Question: I know I am missing something but I don't know what. This piece of code helps me for saving images into BMP files. But when I use it, I get a row of black pixels at the top of the image, and the image is shifted to the right. Any ideas ? Thanks !
'''
struct CVImporter::BITMAPFILEHEADER
{
ushort bfType;
uint bfSize;
uint bfReserved;
uint bfOffBits;
};
struct CVImporter::BITMAPINFOHEADER
{
uint biSize;
int biWidth;
int biHeight;
short biPlanes;
short biBitCount;
uint biCompression;
uint biSizeImage;
int biXPelsPerMeter;
int biYPelsPerMeter;
uint biClrUsed;
uint biClrImportant;
};
struct CVImporter::RGBQUAD
{
uchar rgbBlue;
uchar rgbGreen;
uchar rgbRed;
uchar rgbReserved;
};
struct CVImporter::BITMAPINFO
{
TBITMAPINFOHEADER bmiHeader;
TRGBQUAD bmiColors[256];
};
//-----------------------------------------------------------------------------
//
void
CVImporter::WriteBitmapFileHeader( std::ofstream& stream,
const BITMAPFILEHEADER& header )
{
WriteToStream( stream, header.bfType );
WriteToStream( stream, header.bfSize );
WriteToStream( stream, header.bfReserved );
WriteToStream( stream, header.bfOffBits );
}
//-----------------------------------------------------------------------------
//
void
CVImporter::WriteBitmapInfoHeader( std::ofstream& stream,
const BITMAPINFOHEADER& infoHeader )
{
WriteToStream( stream, infoHeader.biSize );
WriteToStream( stream, infoHeader.biWidth );
WriteToStream( stream, infoHeader.biHeight );
WriteToStream( stream, infoHeader.biPlanes );
WriteToStream( stream, infoHeader.biBitCount );
WriteToStream( stream, infoHeader.biCompression );
WriteToStream( stream, infoHeader.biSizeImage );
WriteToStream( stream, infoHeader.biXPelsPerMeter );
WriteToStream( stream, infoHeader.biYPelsPerMeter );
WriteToStream( stream, infoHeader.biClrUsed );
WriteToStream( stream, infoHeader.biClrImportant );
}
//-----------------------------------------------------------------------------
//
void
CVImporter::WriteBitmapRGBQuad( std::ofstream& stream, const RGBQUAD& quad )
{
WriteToStream( stream, quad.rgbBlue );
WriteToStream( stream, quad.rgbGreen );
WriteToStream( stream, quad.rgbRed );
WriteToStream( stream, quad.rgbReserved );
}
//-----------------------------------------------------------------------------
//
void
CVImporter::WriteBitmapInfo( std::ofstream& stream,
const BITMAPINFO& info )
{
WriteBitmapInfoHeader( stream, info.bmiHeader );
for( uint i = 0; i < 256; ++i )
WriteBitmapRGBQuad( stream, info.bmiColors[i] );
}
//-----------------------------------------------------------------------------
//
void
CVImporter::LoadBitmapFile( const CLString& fileName,
CVBitmap::Ptr bm ) throw(IOException)
{
if( bm.IsNull() ) throw( IOException("Pointer should not be null", CL_ORIGIN) );
// Verify the extension of the file
CLString ext("");
CLFileSystem::GetExtension( fileName, ext );
if( ext != "bmp" )
throw( IOException("Bad file extension (should be bmp)", CL_ORIGIN) );
uint bytesPerPixel {3};
uint imgDataSize = (bm->GetWidth()*bytesPerPixel)*bm->GetHeight();
BITMAPFILEHEADER bmFile;
BITMAPINFO bmInfo;
bmFile.bfType = (ushort)0x4D42;
bmFile.bfSize = imgDataSize + sizeof(BITMAPFILEHEADER) + sizeof(BITMAPINFO);
bmFile.bfReserved = 0;
bmFile.bfOffBits = sizeof(BITMAPFILEHEADER) + sizeof(BITMAPINFO);
bmInfo.bmiHeader.biSize = sizeof(BITMAPINFOHEADER);
bmInfo.bmiHeader.biWidth = (ulong)bm->GetWidth();
bmInfo.bmiHeader.biHeight = (ulong)bm->GetHeight();
bmInfo.bmiHeader.biPlanes = 1;
bmInfo.bmiHeader.biBitCount = (ushort) 8*bytesPerPixel;
bmInfo.bmiHeader.biCompression = 0; //BI_RGB;
bmInfo.bmiHeader.biSizeImage = imgDataSize;
bmInfo.bmiHeader.biXPelsPerMeter = 0;
bmInfo.bmiHeader.biYPelsPerMeter = 0;
bmInfo.bmiHeader.biClrUsed = 256;
bmInfo.bmiHeader.biClrImportant = 256;
for( uint i = 0; i < 256; ++i )
{
bmInfo.bmiColors[i].rgbBlue = i;
bmInfo.bmiColors[i].rgbGreen = i;
bmInfo.bmiColors[i].rgbRed = i;
bmInfo.bmiColors[i].rgbReserved = 0;
}
std::ofstream stream( fileName.c_str(), std::ios::binary );
WriteBitmapFileHeader( stream, bmFile );
WriteBitmapInfo( stream, bmInfo );
uint padding = (4 - ((3 * bm->GetWidth()) % 4)) % 4;
char padding_data[4] {0, 0, 0, 0};
for( uint i = 0; i < bm->GetHeight(); ++i )
{
uchar* data_ptr = bm->GetBits() + ((bm->GetHeight()-i)*bm->GetWidthStep());
stream.write( reinterpret_cast<char*>(data_ptr), sizeof(char) *
bm->GetByteSize() * bm->GetWidth() );
stream.write( padding_data, padding );
}
stream.close();
}
//-----------------------------------------------------------------------------
//
template<typename T>
inline void
CVImporter::WriteToStream( std::ofstream& stream, const T& t )
{
stream.write( reinterpret_cast<const char*>(&t), sizeof(T) );
}
'''

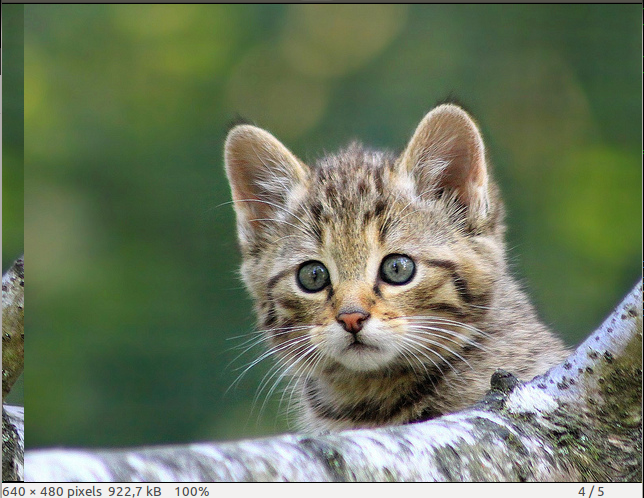
Answer: There are two immediate problems with your code.
First off, structure members are usually aligned on 4-byte memory addresses (SO: <URL>. That means that all of a 'char', 'short', and 'int' will occupy 4 bytes, and for the first two there are simply a few unused bytes in memory.
This is usually a good thing, because memory access -- read and write -- is usually faster when the processor can read from aligned memory. However, if your structure consists of different-sized members, you have to be careful when reading or writing a file. On reading, some of your data may disappear into the 'unused' bytes, and on writing, you will these unused bytes into your file.
You say you already tried the reported size values instead of 'sizeof', but that only partially resolves it. The correct will be written to your file, but it will still be the wrong -- because you are still writing the padding bytes.
The solution is to tell your compiler you do want to automatically add padding between your structure members. There are different ways for different compilers, and you don't mention yours, but the SO Question I pointed to above contains a few examples. If all else fails, look it up in the manual for your compiler.
Another strategy is to manually read and write each structure instead of the structure in its entirety, but that has hardly any advantages in your situation.
This should solve the problem that a few columns of the right are wrapped over to the left. Your BMP reader seems to be quite forgiving as lots of values end up 'wrong', but in the end it still starts displaying the image from the wrong starting position.
---
Problem #2 is, fortunately, easier. From your code:
'''
for( uint i = 0; i < bm->GetHeight(); ++i )
{
uchar* data_ptr = bm->GetBits() + ((bm->GetHeight()-i)*bm->GetWidthStep());
...
'''
(You forgot to include the function 'GetWidthStep' but I'm guessing it returns the length of a single bitmap line.) You mean to grab a pointer to the start of the last line first, then the line above it, and so on, until line #0. However, you are off by one line!
With 'i=0', you calculate the pointer as 'start + (height-i) * width', so it's 'start + height * width'. That points to the 'line' immediately your image, at 'height * width'! You can see that if you mentally fill in real values for 'height'.
So you are grabbing pointers to lines '1' to 'height', while you should have used '0' to 'height-1'. Use this instead:
'''
uchar* data_ptr = bm->GetBits() + ((bm->GetHeight()-1-i)*bm->GetWidthStep());
'''
-- note the '-1' after 'GetHeight()' -- to get it to work.